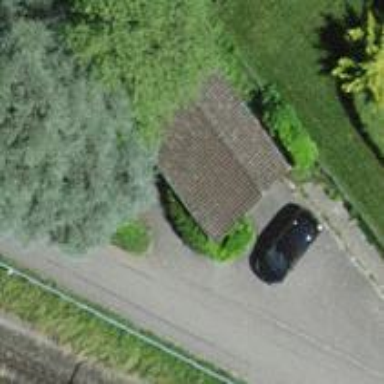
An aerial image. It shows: Garage building.